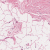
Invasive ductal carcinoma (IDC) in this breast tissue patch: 1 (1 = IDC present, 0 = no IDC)